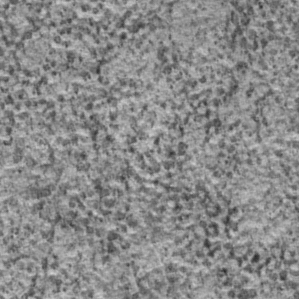
Label: frost